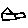
Label: house